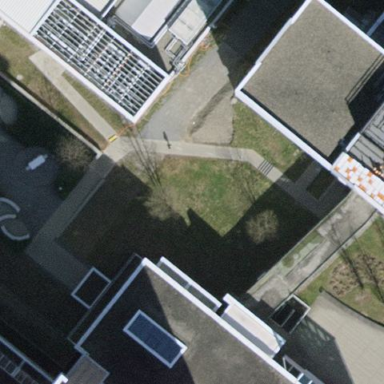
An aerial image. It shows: Office building with flat roof.